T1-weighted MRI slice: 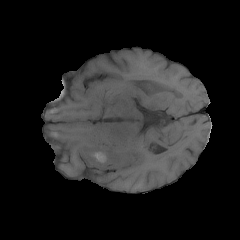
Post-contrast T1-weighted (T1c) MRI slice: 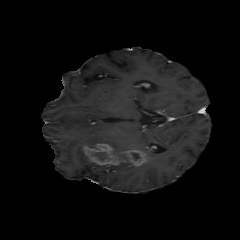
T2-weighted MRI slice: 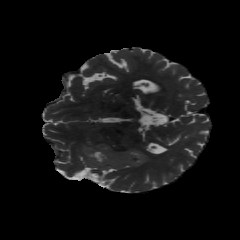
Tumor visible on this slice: yes